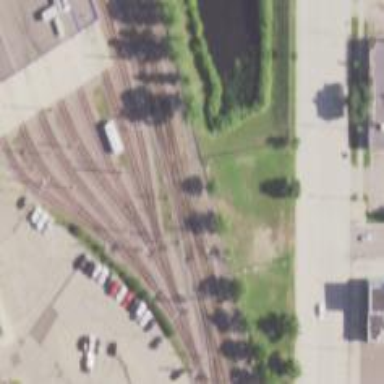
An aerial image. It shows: Light rail service yard with electrified contact lines.